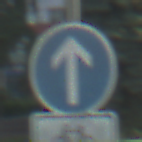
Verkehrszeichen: VorgeschriebeneFahrtrichtungGeradeaus
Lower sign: EinspurigeFahrzeugeFrei1
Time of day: SunriseSunset
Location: Outdoor (Suburban)
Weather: PartlyCloudy
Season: NotSpecified
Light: Natural